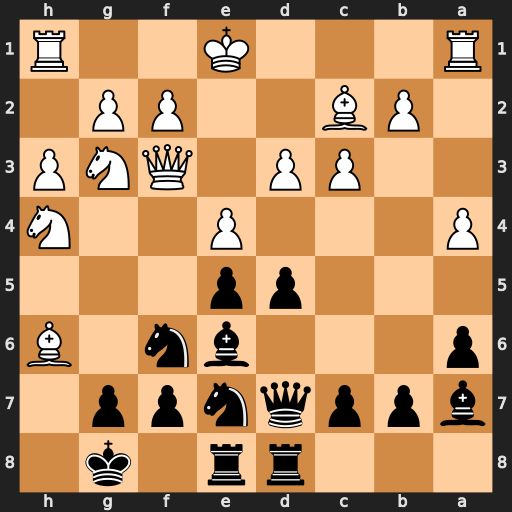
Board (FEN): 3rr1k1/bppqnpp1/p3bn1B/3pp3/P3P2N/2PP1QNP/1PB2PP1/R3K2R
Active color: b
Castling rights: KQ
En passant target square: -
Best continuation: dxe4 dxe4 Ng4 hxg4 Bxg4